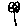
Label: flower